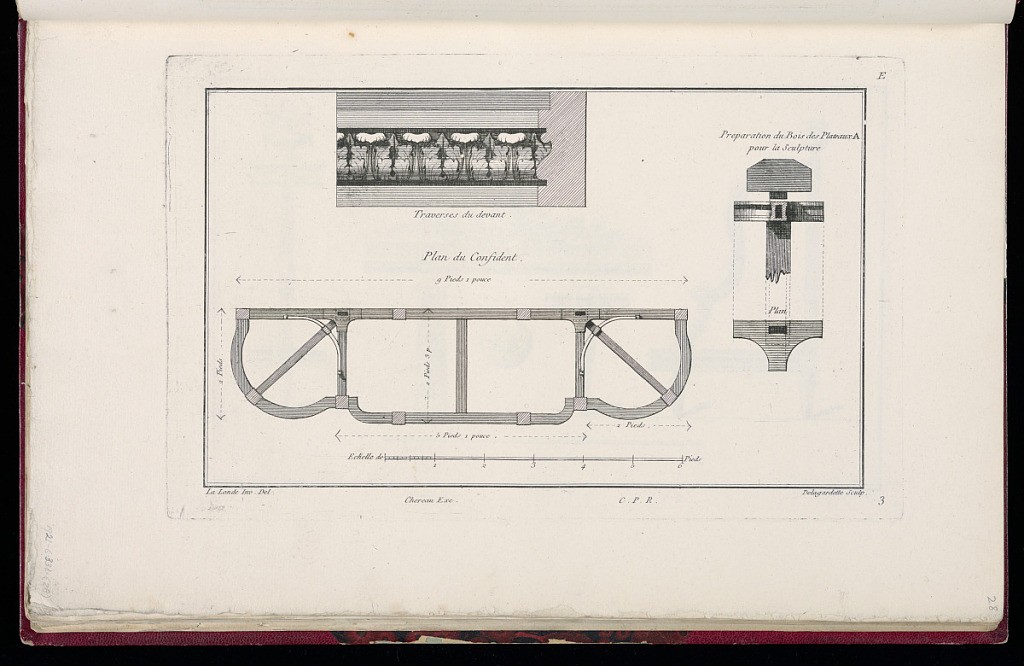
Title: Plan du Confident
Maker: Richard de Lalonde, French, active 1780–96
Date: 1775-1788
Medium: Etching on off-white laid paper
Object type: Print
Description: Plan for the "Confidence" couch (1921-6-331-26) with details of joinery and carving. The plate is signed and numbered.